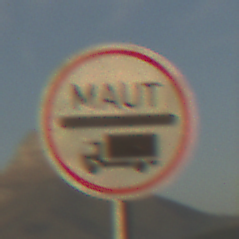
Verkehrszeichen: Mautpflicht
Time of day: SunriseSunset
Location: Outdoor (Nature)
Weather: PartlyCloudy
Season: NotSpecified
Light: Natural